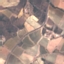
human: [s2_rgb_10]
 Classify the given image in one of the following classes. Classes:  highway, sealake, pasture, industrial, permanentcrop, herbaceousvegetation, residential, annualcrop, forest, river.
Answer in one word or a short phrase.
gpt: PermanentCrop